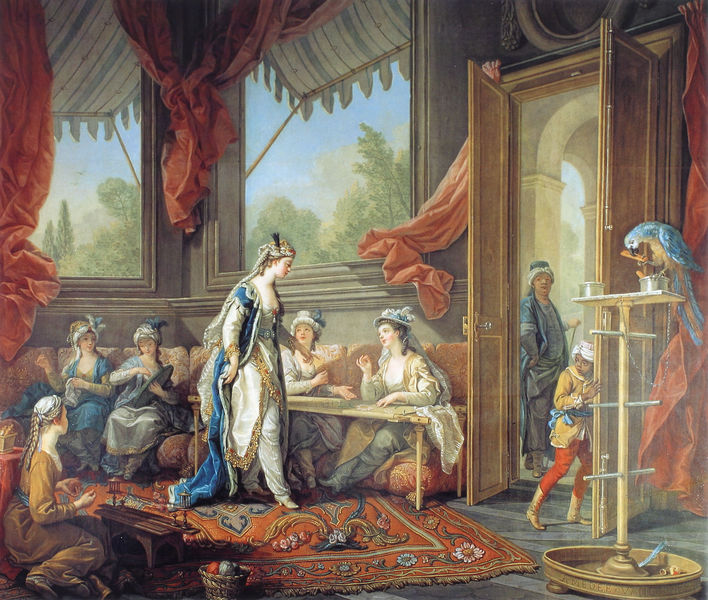
Titel: Die Sultanin gibt den Odalisken Anweisungen
Künstler: Charles Amédée Philippe Van Loo
Institution: Nizza, Musée Jules Chéret
Schlagwörter: blau, feder, gemälde, himmel, weiß, bäume, frauen, bunt, damen, fenster, frau, hell, kleider, pfeiler, tisch, tür, dame, rot, gespräch, teppich, barock, diener, kleidung, vorhang, natur, futter, gold, kind, musik, sommer, bogen, kette, arches, gefolge, women, aristocracy, carpet, handarbeit, nähen, wolle, zopf, bedienstete, korb, sticken, junge, exotisch, knabe, orient, stiefel, schwarzer, nature, mohr, königin, teppisch, papagei, napf, indien, hofstaat, markise, freundinnen, doors, history, art, figurengruppe, handarbeiten, frauenzimmer, freuen, parrot, inside, paiting, culture, cultivation